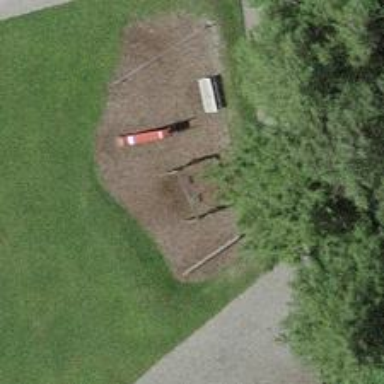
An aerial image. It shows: Playground featuring swings.